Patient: sex M, age 71
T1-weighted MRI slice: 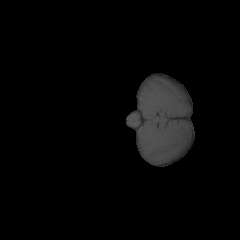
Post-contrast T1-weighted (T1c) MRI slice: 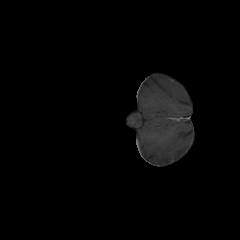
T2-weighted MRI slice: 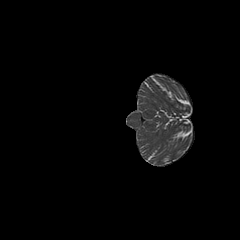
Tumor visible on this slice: no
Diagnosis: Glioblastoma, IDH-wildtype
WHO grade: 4